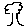
Label: tree